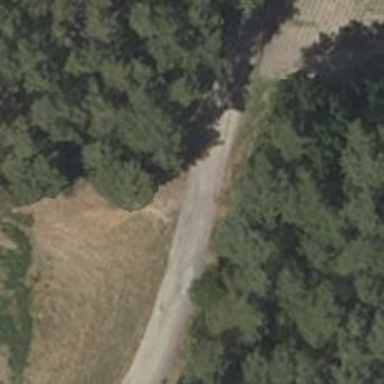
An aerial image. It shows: Compacted track road with grade3 tracktype.